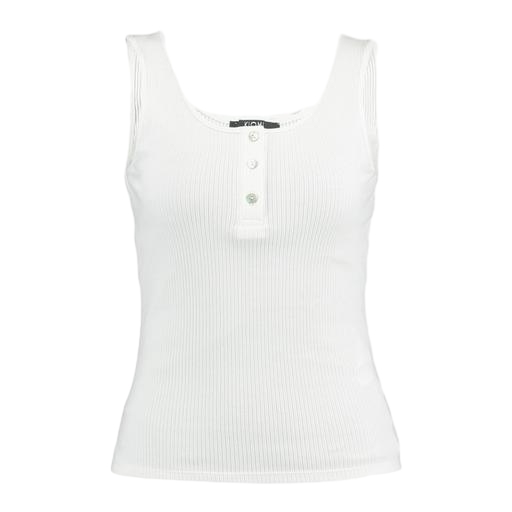
white sleeveless button, white ribbed tank, sleeveless white button, white background